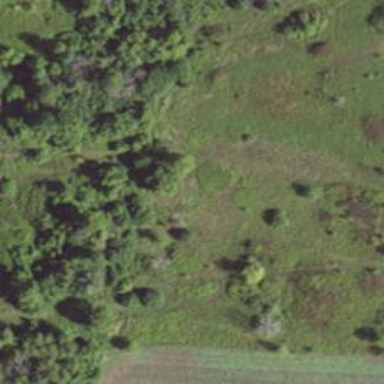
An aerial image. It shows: Disc golf hole.